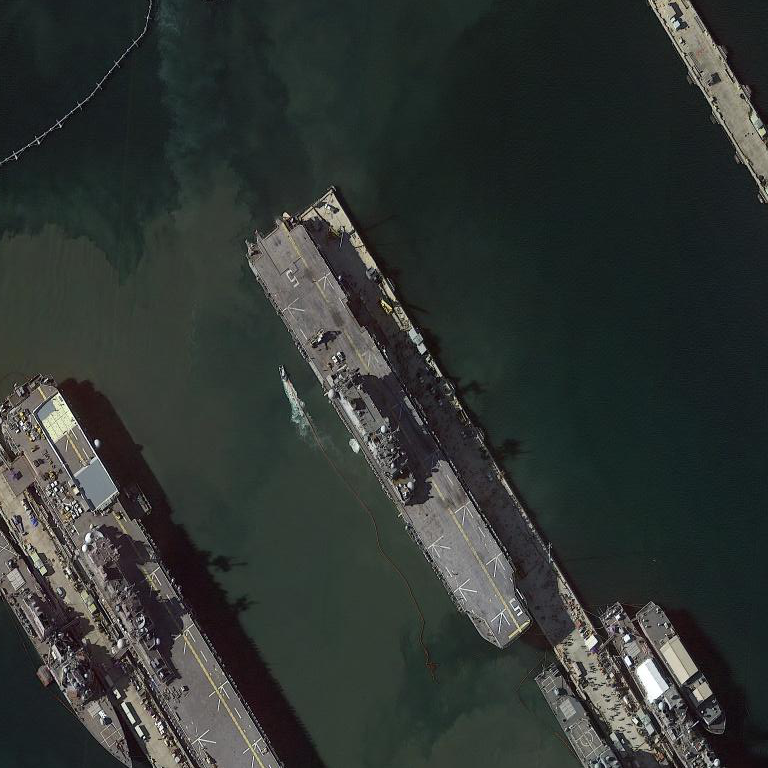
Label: assault